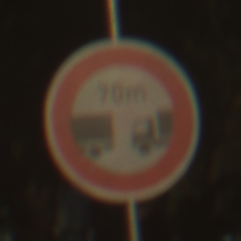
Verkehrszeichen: VerbotUnterschreitenMindestabstand
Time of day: SunriseSunset
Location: Outdoor (Suburban)
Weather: Clear
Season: NotSpecified
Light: Natural